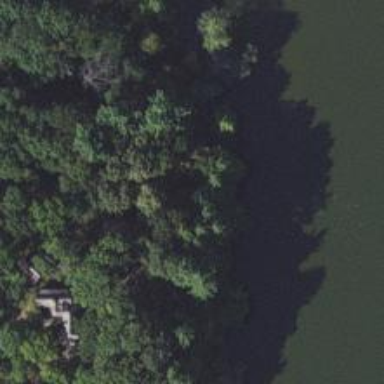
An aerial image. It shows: Natural cliff.